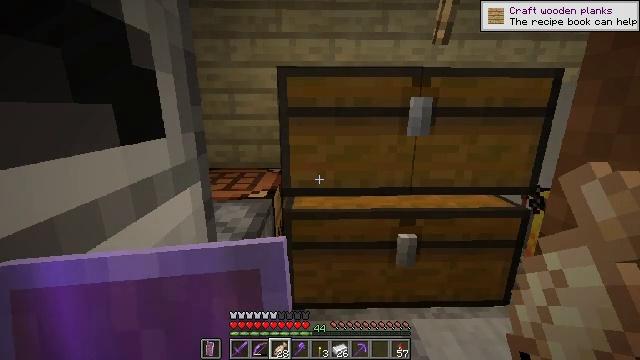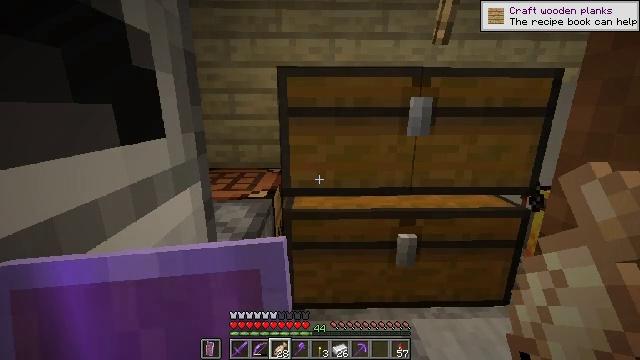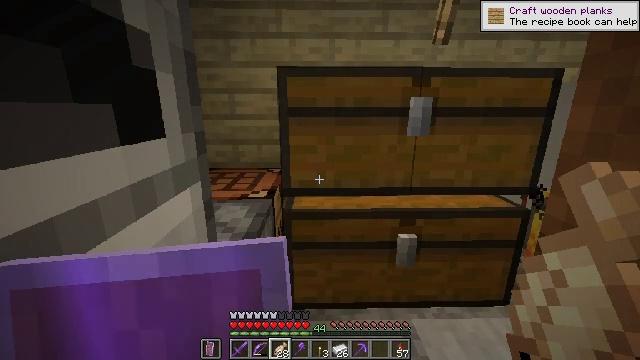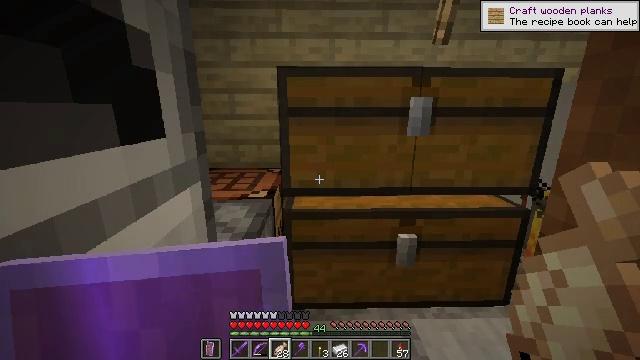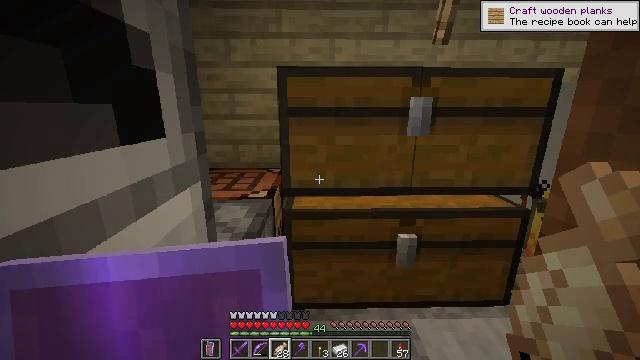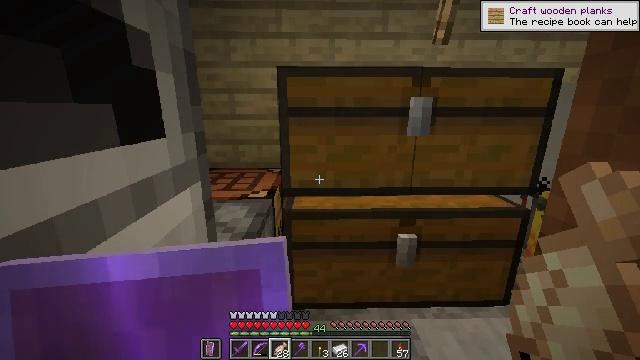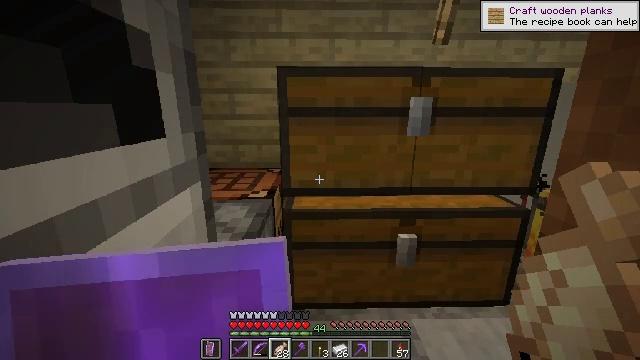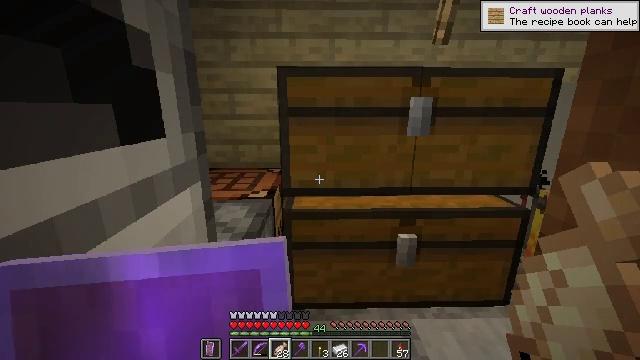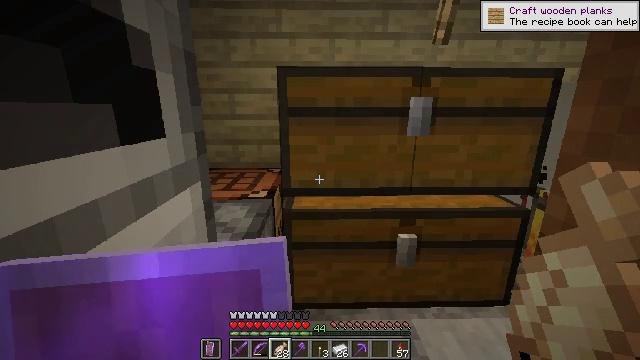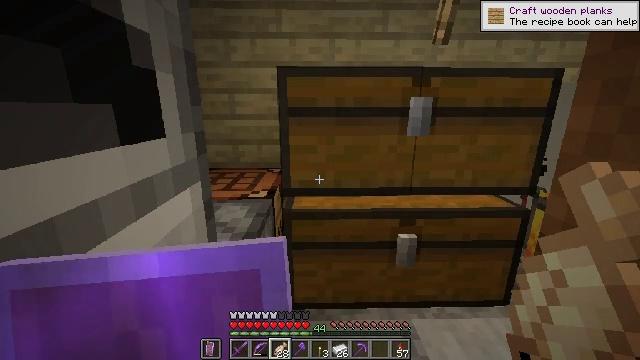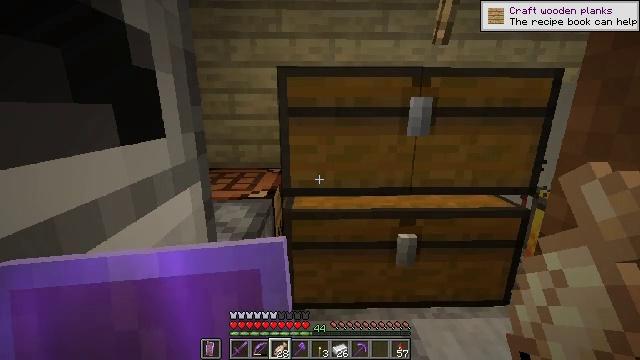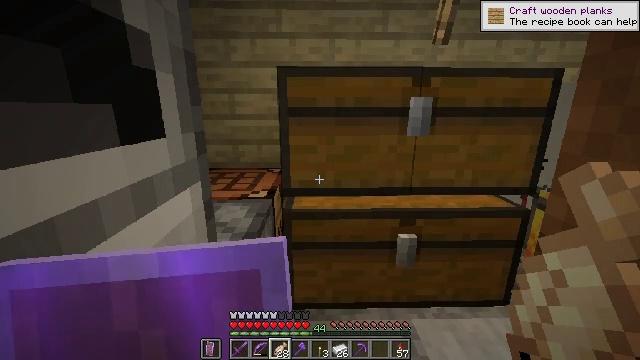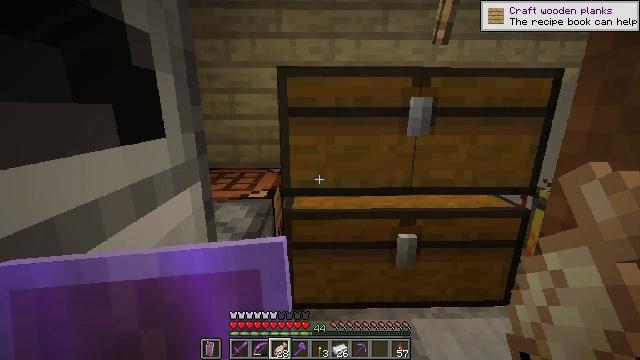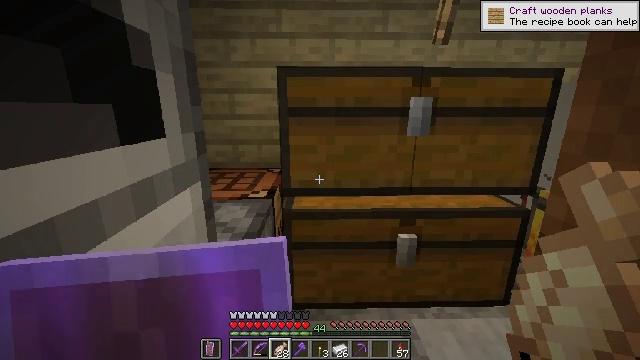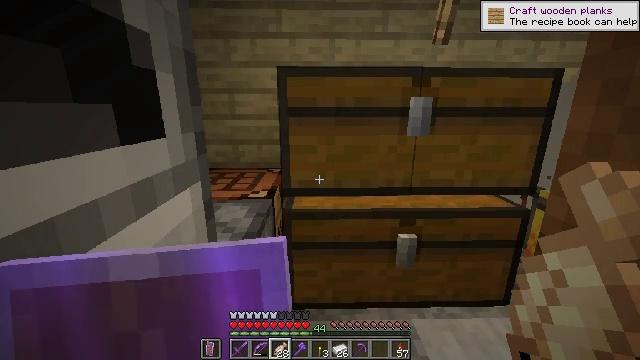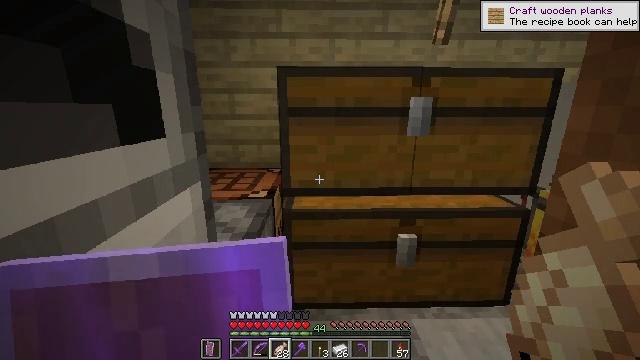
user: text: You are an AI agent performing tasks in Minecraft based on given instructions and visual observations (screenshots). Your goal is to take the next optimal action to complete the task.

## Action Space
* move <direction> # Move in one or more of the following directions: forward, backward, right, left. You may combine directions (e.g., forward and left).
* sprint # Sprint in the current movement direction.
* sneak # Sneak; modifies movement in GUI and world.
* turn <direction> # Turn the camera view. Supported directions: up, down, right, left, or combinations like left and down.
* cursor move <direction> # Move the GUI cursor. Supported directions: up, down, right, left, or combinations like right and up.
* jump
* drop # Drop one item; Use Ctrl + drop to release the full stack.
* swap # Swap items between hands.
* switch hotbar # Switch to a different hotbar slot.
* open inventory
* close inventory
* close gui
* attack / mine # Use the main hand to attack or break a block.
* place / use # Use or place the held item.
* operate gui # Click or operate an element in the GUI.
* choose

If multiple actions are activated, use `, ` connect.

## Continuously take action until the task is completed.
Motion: motion action
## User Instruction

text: Craft crimson planks in your crafting grid.
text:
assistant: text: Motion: no_op
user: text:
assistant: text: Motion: no_op
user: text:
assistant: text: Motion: no_op
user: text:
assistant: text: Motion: no_op
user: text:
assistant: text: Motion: no_op
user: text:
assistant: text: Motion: no_op
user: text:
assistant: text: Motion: no_op
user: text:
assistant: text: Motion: no_op
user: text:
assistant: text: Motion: no_op
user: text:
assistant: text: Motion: no_op
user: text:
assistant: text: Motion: no_op
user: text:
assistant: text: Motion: no_op
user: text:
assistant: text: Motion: no_op
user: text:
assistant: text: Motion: no_op
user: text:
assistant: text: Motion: no_op
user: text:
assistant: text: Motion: no_op
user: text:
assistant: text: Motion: no_op
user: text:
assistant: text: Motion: no_op
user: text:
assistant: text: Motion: no_op
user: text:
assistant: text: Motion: no_op
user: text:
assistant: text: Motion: no_op
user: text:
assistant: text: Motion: no_op
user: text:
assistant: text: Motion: no_op
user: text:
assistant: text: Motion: no_op
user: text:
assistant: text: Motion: no_op
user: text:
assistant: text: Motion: no_op
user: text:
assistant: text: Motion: no_op
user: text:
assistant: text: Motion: no_op
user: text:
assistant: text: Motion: no_op
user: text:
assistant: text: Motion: no_op